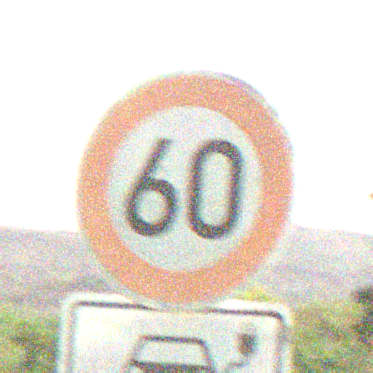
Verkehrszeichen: Geschwindigkeit60
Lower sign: HinweisDurchSinnbild22
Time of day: Night
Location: Outdoor (Nature)
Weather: Clear
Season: NotSpecified
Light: Natural